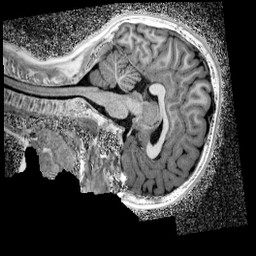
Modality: UNIT1_denoised
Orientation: sagittal
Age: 12
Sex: female
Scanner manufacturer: siemens
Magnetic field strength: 3 T
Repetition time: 4 s
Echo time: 0.00299 s